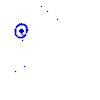
Particle: pion